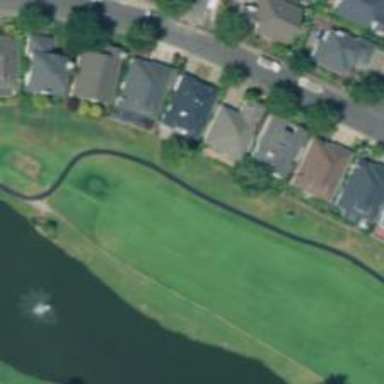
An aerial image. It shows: Path designated for golf carts.